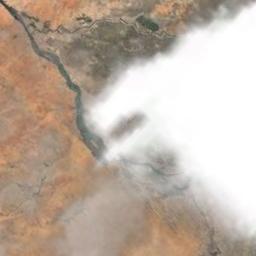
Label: cloud